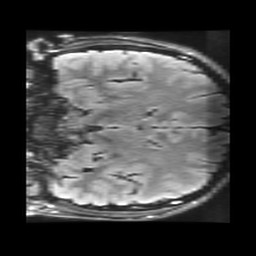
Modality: FLAIR
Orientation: coronal
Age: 20
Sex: male
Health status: healthy
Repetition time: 12 s
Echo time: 0.09782 s